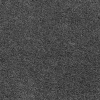
Atmospheric dust classification: dusty